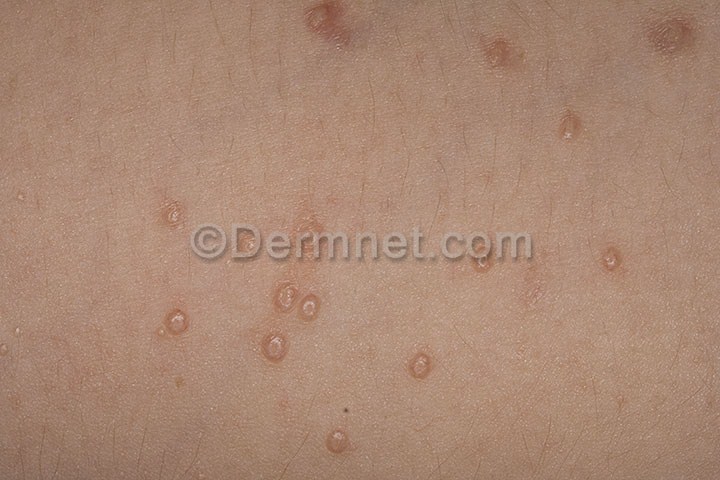
Disease: Herpes HPV and other STDs Photos